Question: I am having a heck of time trying to get my UI to look the way I want. Here's what I've got ...
I would like the TextView, the XX:XX:XX, text font to be larger and centered between the EditText and Button. Also how come the user gets the phone keyboard instead of a qwerty keyboard to use to enter text?
Here's my layout XML:
'''
<LinearLayout xmlns:android="http://schemas.android.com/apk/res/android"
android:layout_width="fill_parent"
android:layout_height="fill_parent"
android:orientation="vertical" >
<LinearLayout
android:layout_width="fill_parent"
android:layout_height="wrap_content"
android:orientation="horizontal" >
<EditText
android:id="@+id/new_bookmark_name"
android:layout_width="0dp"
android:layout_height="wrap_content"
android:layout_gravity="center"
android:layout_weight="0.5"
android:ems="10"
android:inputType="text" />
<TextView
android:id="@+id/new_bookmark_clock"
android:layout_width="0dp"
android:layout_height="wrap_content"
android:layout_gravity="center"
android:layout_weight="0.3"
android:text="@string/xx_xx_xx" />
<Button
android:id="@+id/btn_add_new_bookmark"
style="?android:attr/buttonStyleSmall"
android:layout_width="0dp"
android:layout_height="wrap_content"
android:layout_gravity="center"
android:layout_weight="0.2"
android:text="@string/add"/>
</LinearLayout>
<ListView
android:id="@+id/bookmark_list"
android:layout_width="fill_parent"
android:layout_height="fill_parent"/>
</LinearLayout>
'''
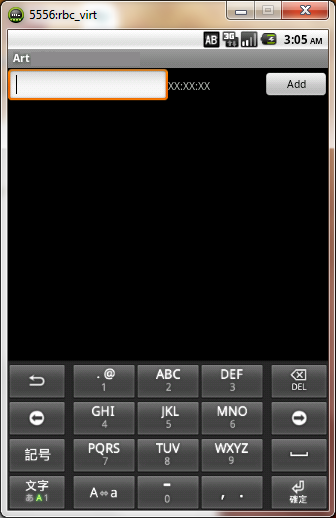
Answer: please refer this all the changes is done 'tested is also done.'
'''
<LinearLayout xmlns:android="http://schemas.android.com/apk/res/android"
android:layout_width="fill_parent"
android:layout_height="fill_parent"
android:orientation="vertical" >
<LinearLayout
android:layout_width="fill_parent"
android:layout_height="wrap_content"
android:orientation="horizontal" >
<EditText
android:id="@+id/new_bookmark_name"
android:layout_width="match_parent"
android:layout_height="wrap_content"
android:layout_gravity="center"
android:layout_weight="1"
android:ems="10"
android:inputType="number" />
<TextView
android:id="@+id/new_bookmark_clock"
android:layout_width="match_parent"
android:layout_height="fill_parent"
android:gravity="center_horizontal|center_vertical"
android:textSize="18dp"
android:layout_weight="1"
android:text="hello" />
<Button
android:id="@+id/btn_add_new_bookmark"
style="?android:attr/buttonStyleSmall"
android:layout_width="match_parent"
android:layout_height="wrap_content"
android:layout_gravity="center"
android:layout_weight="1"
android:text="add"/>
</LinearLayout>
<ListView
android:id="@+id/bookmark_list"
android:layout_width="fill_parent"
android:layout_height="fill_parent"/>
</LinearLayout>
'''